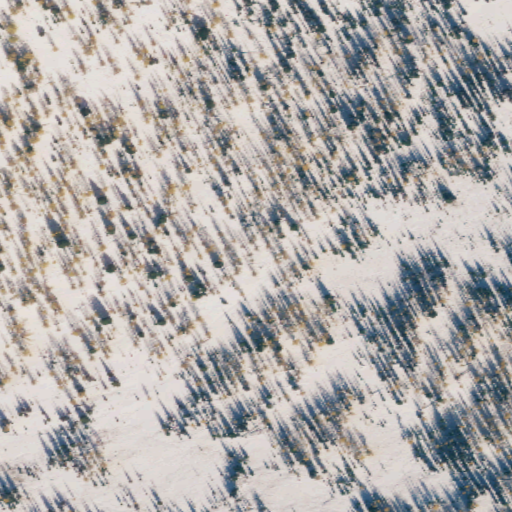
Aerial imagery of gap in Washington named Apex Pass containing shrub, woody wetlands, evergreen forest, high intensity development, grassland, open development, and mixed forest